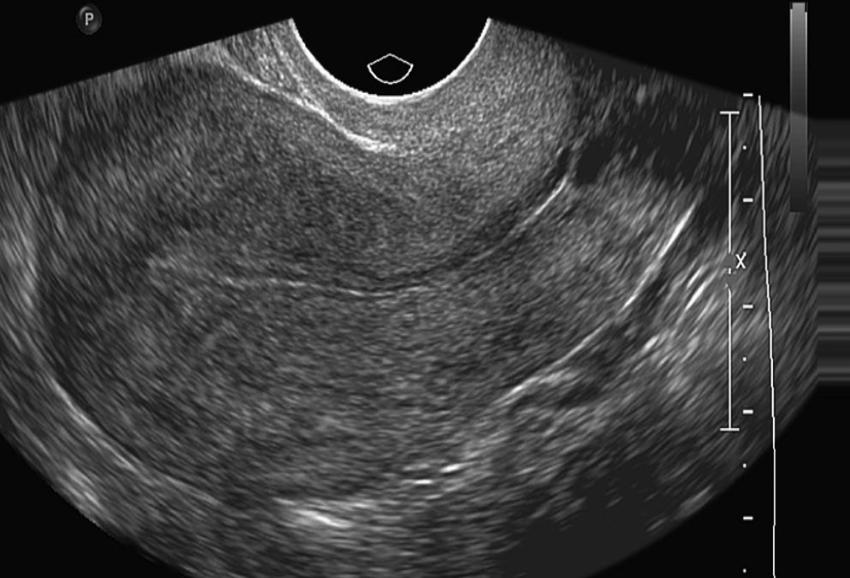
Label: notinfected